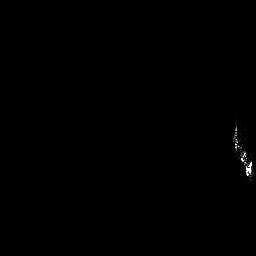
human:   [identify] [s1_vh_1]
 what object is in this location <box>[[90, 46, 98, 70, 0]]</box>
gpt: <ref>1 medium ship at the right</ref>